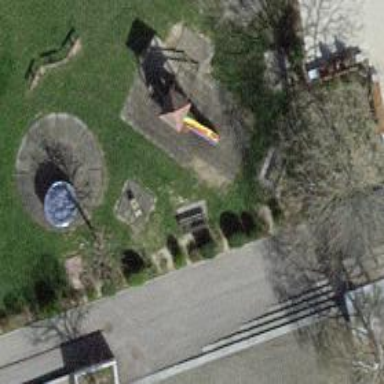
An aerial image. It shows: Bench.